Question: Is there a way to get control of the buttons on the main window of SpeedFan for controlling CPU and GPU speed? I have something like this
.
Would love to get access to up/down buttons for controlling my GPU speed. Anything similar on the net already? It would be nice to put some keyboard hotkeys for controlling that speed.
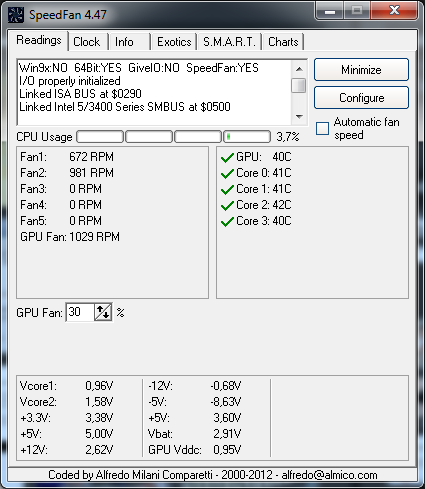
Answer: You can use <URL> for this purpose.